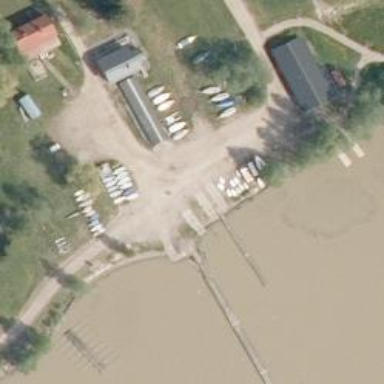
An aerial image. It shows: Slipway on leisure land.